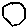
Label: hexagon